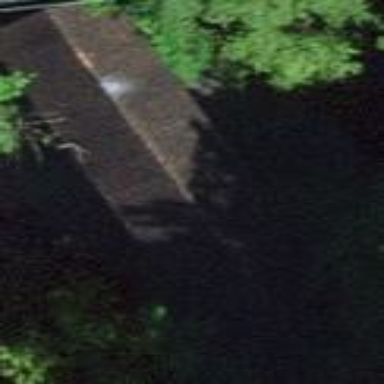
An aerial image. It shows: Covered bridge is depicted.